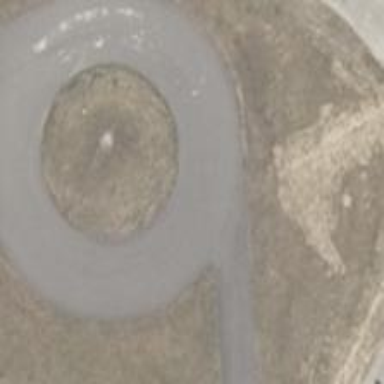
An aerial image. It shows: View of road.